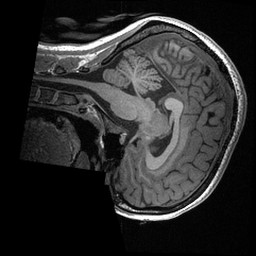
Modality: T1w
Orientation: sagittal
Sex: female
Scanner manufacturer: ge
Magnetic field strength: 3 T
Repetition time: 0.0064 s
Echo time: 0.00281 s